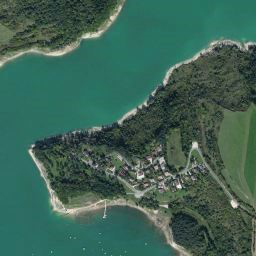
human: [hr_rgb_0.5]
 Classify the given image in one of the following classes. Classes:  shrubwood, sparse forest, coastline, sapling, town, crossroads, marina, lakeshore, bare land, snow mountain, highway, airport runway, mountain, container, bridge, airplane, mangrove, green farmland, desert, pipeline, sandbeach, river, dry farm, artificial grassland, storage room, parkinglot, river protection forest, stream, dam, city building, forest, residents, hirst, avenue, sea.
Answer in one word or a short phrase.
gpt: river